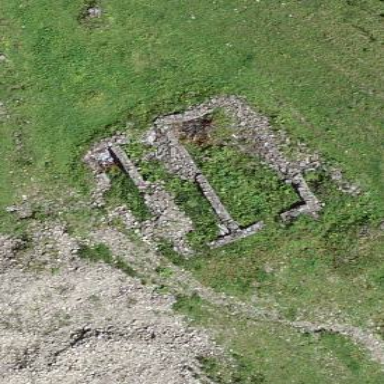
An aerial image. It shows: Historic ruins of building.